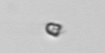
Label: nanoplankton_mix